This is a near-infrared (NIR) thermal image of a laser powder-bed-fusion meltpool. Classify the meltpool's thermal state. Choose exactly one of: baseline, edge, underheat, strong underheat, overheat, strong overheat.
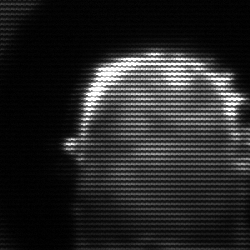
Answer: baseline